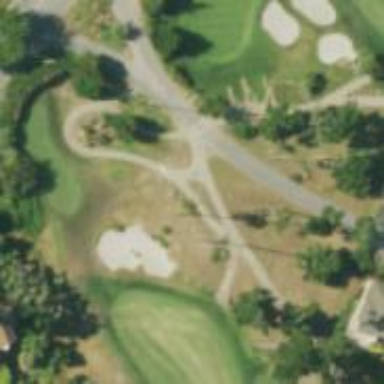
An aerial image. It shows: Service road designated as golf cart path.